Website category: university
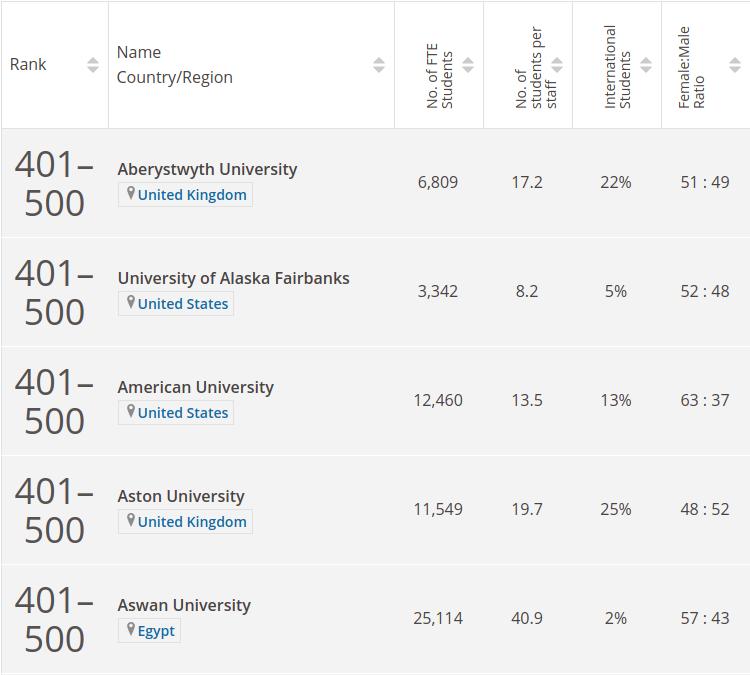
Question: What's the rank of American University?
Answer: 401500

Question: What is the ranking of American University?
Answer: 401500

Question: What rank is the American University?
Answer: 401500

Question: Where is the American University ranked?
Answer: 401500

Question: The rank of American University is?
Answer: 401500

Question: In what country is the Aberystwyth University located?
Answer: United Kingdom

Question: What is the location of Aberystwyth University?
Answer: United Kingdom

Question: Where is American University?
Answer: United States

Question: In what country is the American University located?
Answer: United States

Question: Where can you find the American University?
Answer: United States

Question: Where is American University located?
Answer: United States

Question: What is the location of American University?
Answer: United States

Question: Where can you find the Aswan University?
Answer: Egypt

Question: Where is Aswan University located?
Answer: Egypt

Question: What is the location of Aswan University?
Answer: Egypt

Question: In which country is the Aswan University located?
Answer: Egypt

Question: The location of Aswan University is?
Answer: Egypt

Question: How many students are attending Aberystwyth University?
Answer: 6,809

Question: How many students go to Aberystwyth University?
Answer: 6,809

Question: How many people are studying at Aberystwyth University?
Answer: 6,809

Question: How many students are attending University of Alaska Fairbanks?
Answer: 3,342

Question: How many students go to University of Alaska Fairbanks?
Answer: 3,342

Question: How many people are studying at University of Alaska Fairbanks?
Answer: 3,342

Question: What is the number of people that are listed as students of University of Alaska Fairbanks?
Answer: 3,342

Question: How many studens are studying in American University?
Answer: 12,460

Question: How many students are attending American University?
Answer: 12,460

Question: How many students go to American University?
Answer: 12,460

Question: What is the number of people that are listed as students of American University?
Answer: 12,460

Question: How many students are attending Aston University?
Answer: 11,549

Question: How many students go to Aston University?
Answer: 11,549

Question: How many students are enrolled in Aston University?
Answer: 11,549

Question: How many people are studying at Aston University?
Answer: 11,549

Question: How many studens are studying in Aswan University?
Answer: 25,114

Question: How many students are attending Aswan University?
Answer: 25,114

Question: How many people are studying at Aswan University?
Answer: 25,114

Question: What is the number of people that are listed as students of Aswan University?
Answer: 25,114

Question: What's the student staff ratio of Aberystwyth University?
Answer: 17.2

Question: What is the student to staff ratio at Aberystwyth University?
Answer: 17.2

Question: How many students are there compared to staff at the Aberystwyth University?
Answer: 17.2

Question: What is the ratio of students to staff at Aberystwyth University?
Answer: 17.2

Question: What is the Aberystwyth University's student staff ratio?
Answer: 17.2

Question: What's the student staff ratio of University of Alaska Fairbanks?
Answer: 8.2

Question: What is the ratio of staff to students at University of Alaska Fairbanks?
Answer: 8.2

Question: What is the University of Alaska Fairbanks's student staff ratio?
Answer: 8.2

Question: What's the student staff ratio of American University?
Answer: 13.5

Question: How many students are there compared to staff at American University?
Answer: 13.5

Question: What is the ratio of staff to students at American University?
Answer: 13.5

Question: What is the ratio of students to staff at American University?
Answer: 13.5

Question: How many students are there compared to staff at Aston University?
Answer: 19.7

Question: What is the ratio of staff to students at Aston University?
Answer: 19.7

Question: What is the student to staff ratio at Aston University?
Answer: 19.7

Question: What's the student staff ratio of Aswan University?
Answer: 40.9

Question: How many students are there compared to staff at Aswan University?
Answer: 40.9

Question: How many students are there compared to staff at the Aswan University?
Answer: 40.9

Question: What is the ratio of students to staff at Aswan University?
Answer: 40.9

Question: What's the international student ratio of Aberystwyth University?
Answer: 22%

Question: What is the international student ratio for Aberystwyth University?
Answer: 22%

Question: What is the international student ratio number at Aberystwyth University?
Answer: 22%

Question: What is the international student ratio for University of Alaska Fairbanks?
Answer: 5%

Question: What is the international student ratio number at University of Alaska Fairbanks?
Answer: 5%

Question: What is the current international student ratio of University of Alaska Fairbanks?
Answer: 5%

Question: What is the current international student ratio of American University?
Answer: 13%

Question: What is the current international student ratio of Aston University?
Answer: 25%

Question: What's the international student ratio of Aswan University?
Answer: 2%